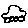
Label: car